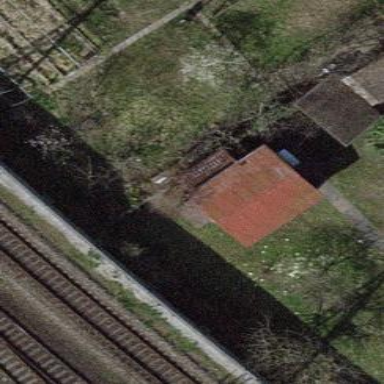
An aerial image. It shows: Shed building.